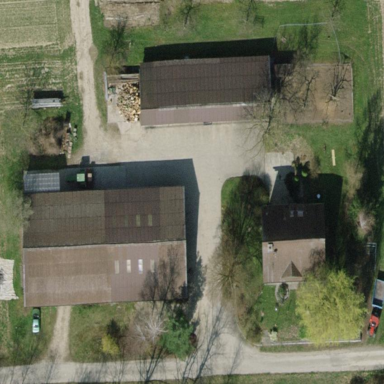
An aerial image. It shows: Farmyard area.